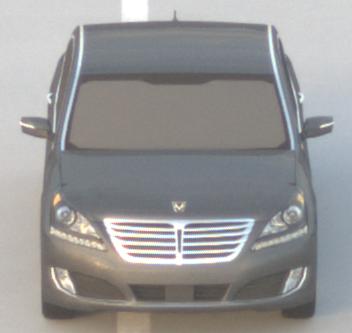
Make: Hyundai
Model: Equus
Detailed model: Gen. 2 VI
Model produced from: 2009
Model produced until: 2016
Doors: 4
Color: gray
Road condition: dry road
Daytime: sunrise or sunset
Contrast: low contrast